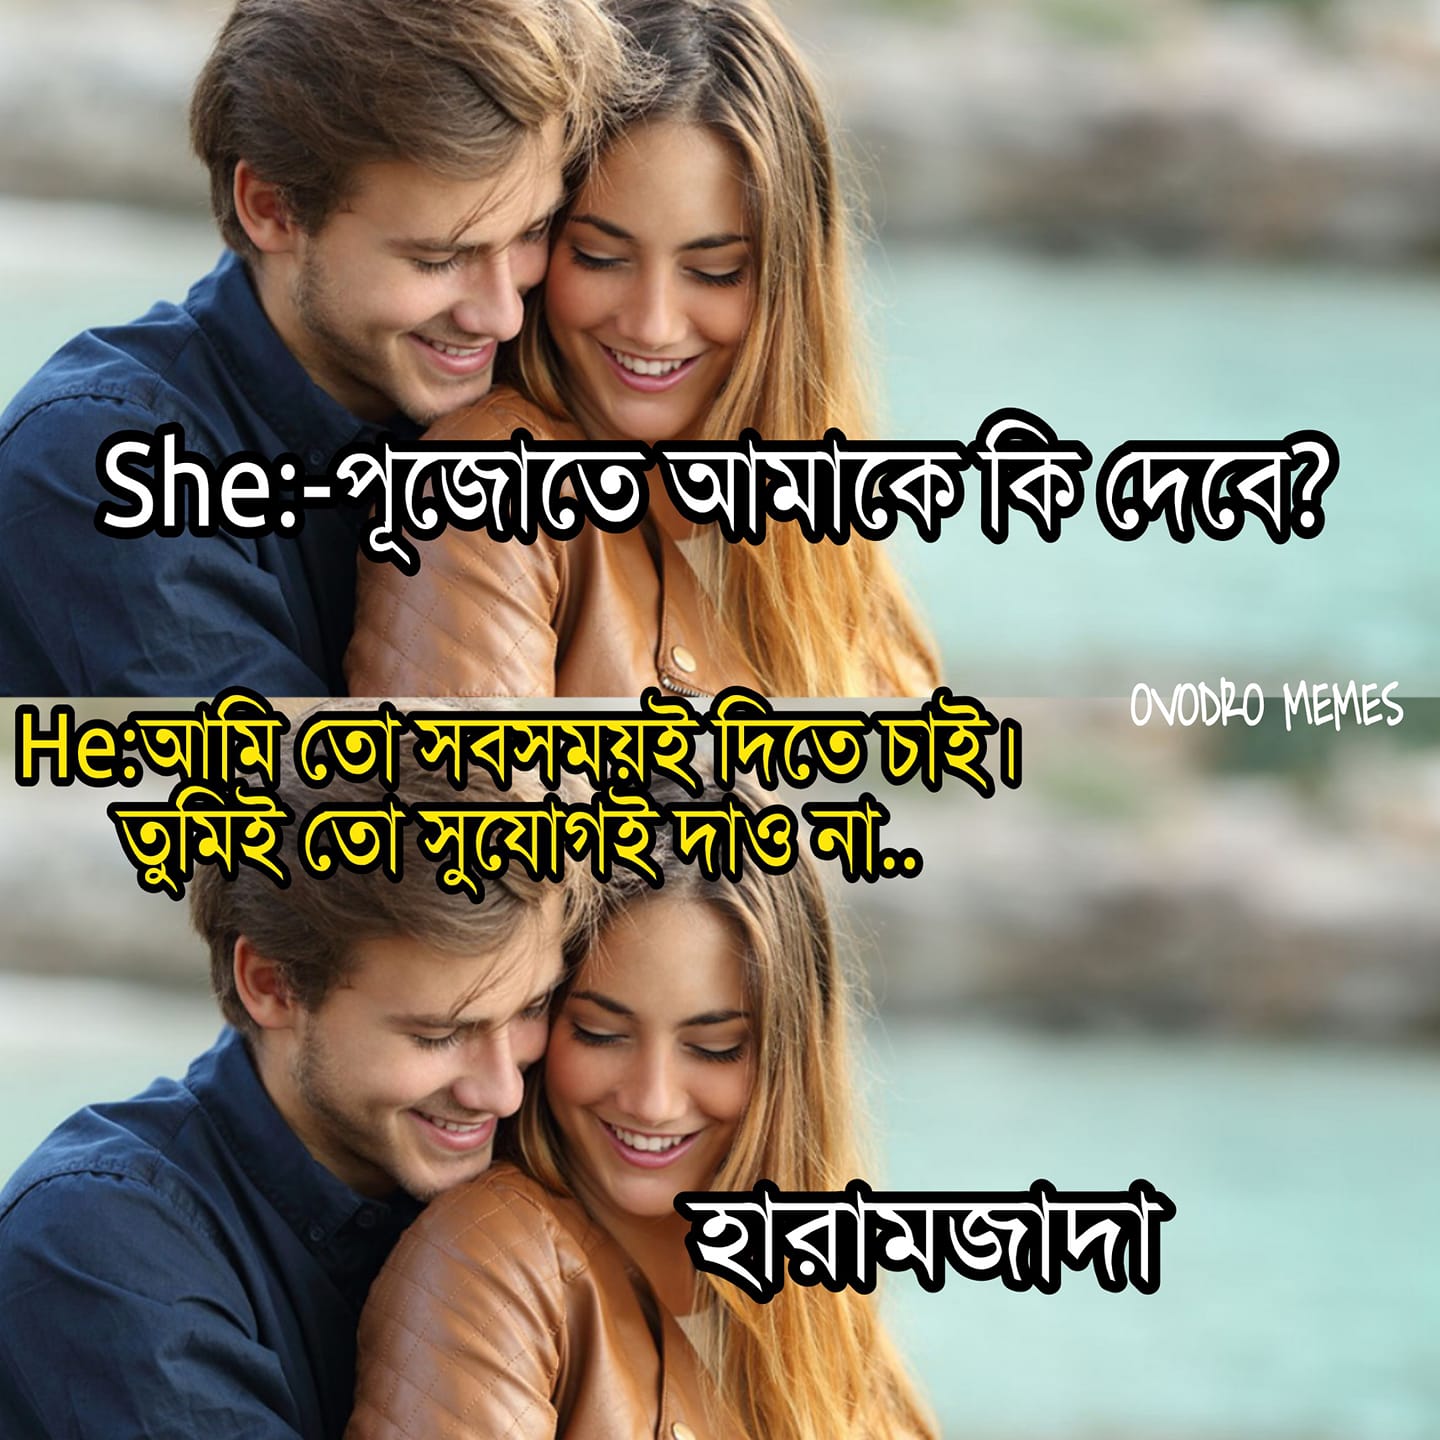
Caption: She:-  পুজোতে আমাকে কি দেবে ?    আমি তো সবময়ই দিতে চাই ।   তুমিই তো সুযোগই দাও না...    হারামজাদা
Label: hate